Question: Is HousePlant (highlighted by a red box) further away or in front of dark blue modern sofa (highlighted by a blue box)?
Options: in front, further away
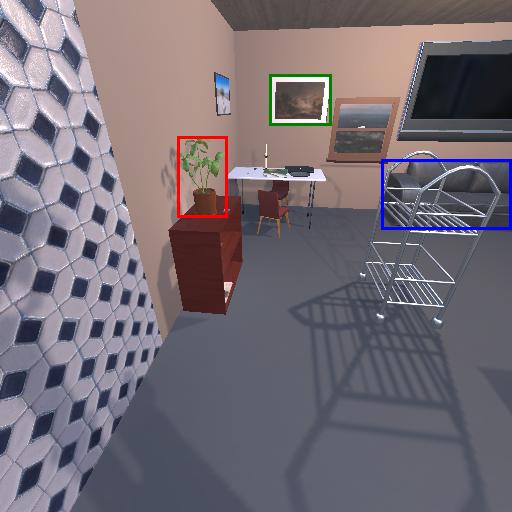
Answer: in front